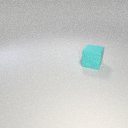
large cyan rubber cube